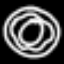
Label: donut